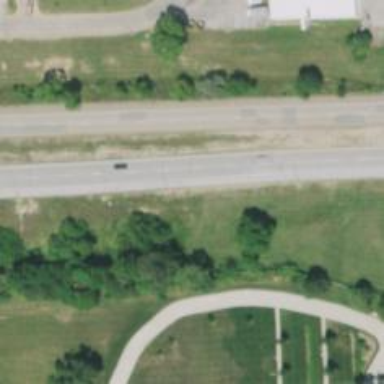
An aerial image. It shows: Primary highway.